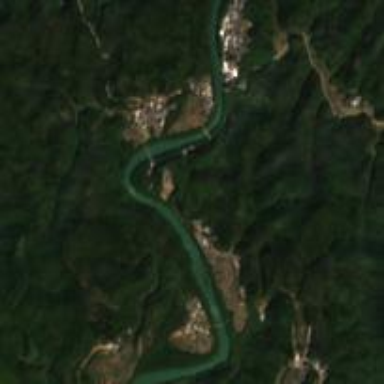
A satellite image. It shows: Beautiful river scene.